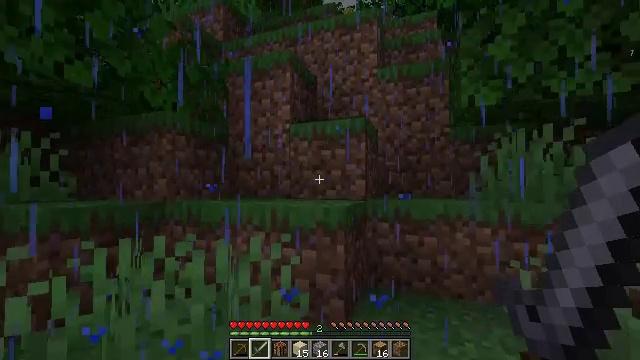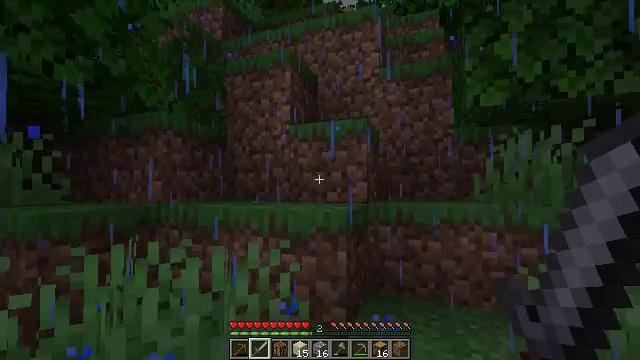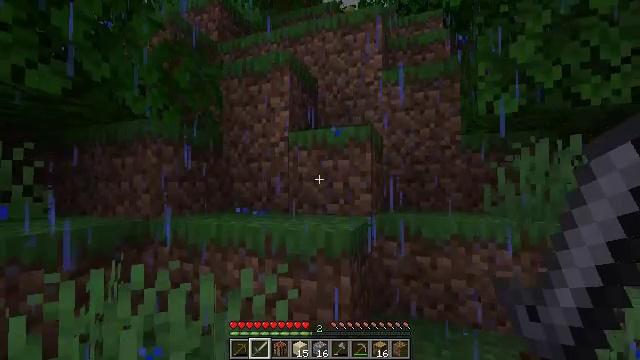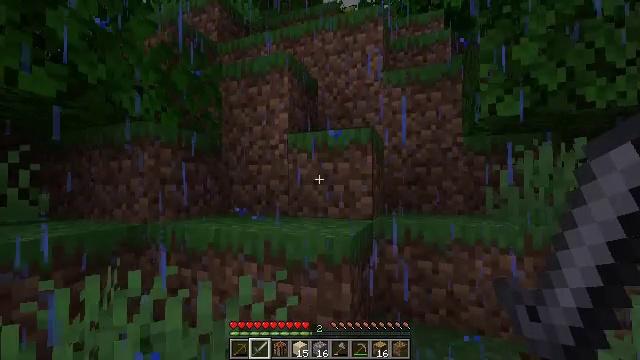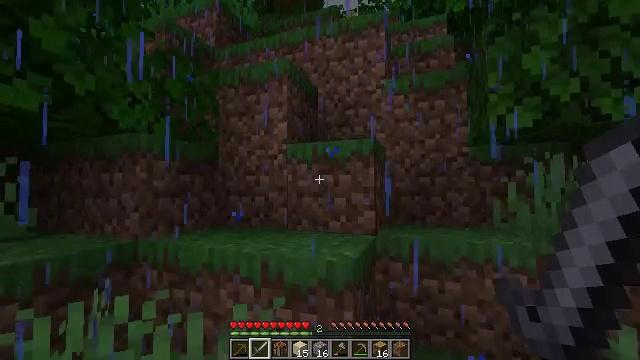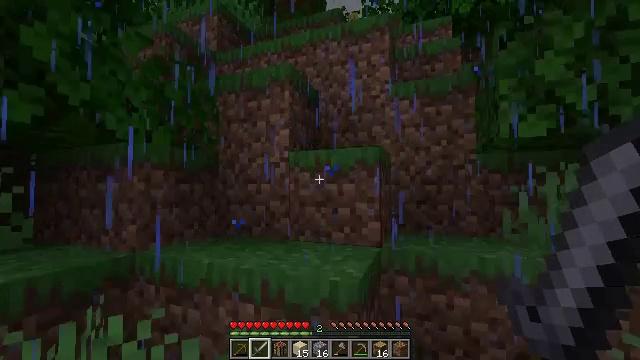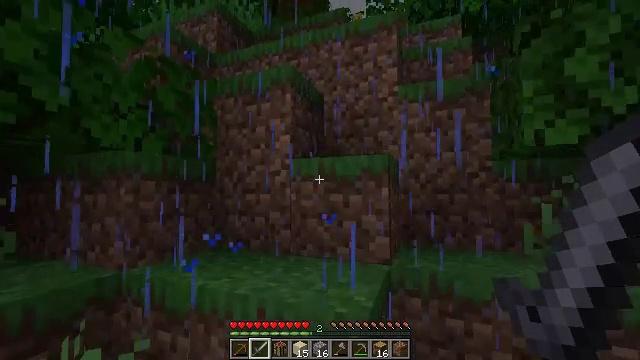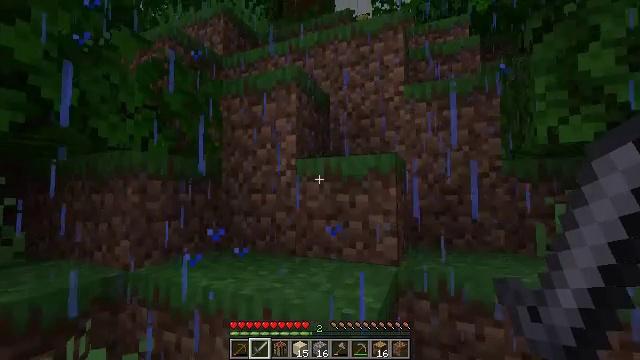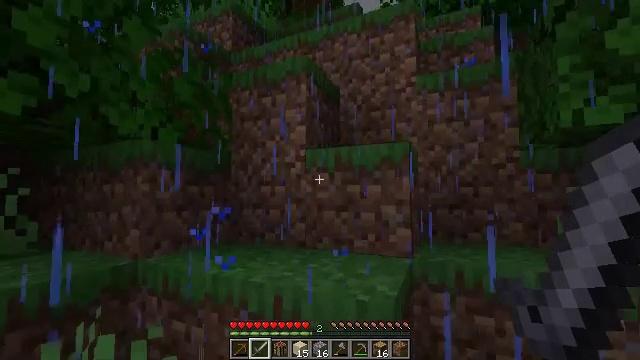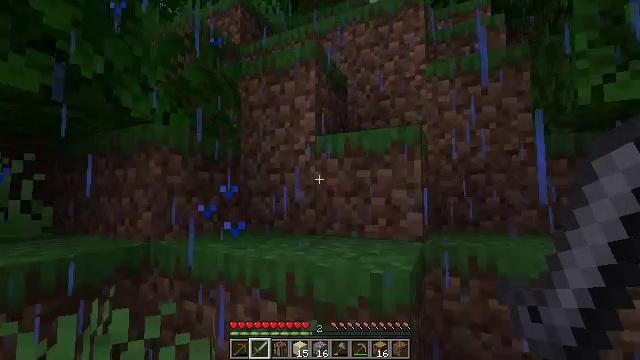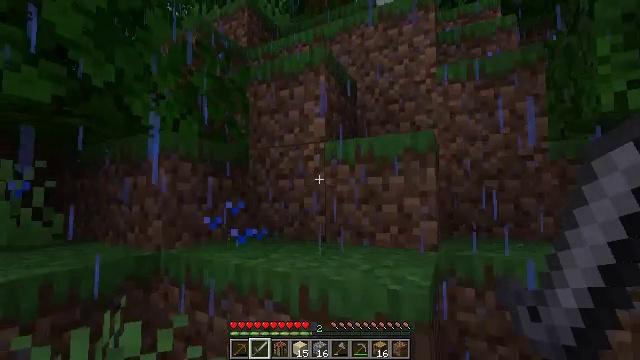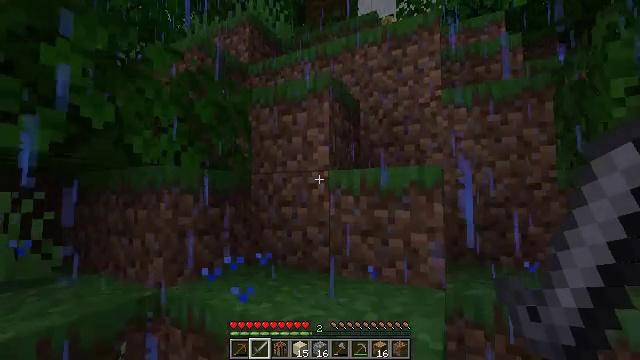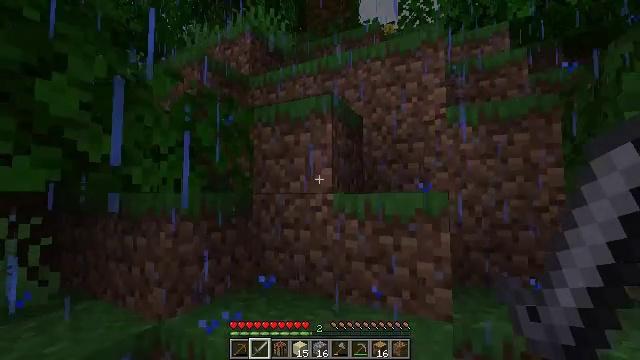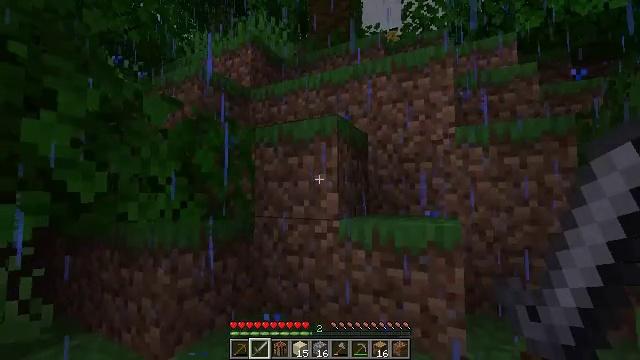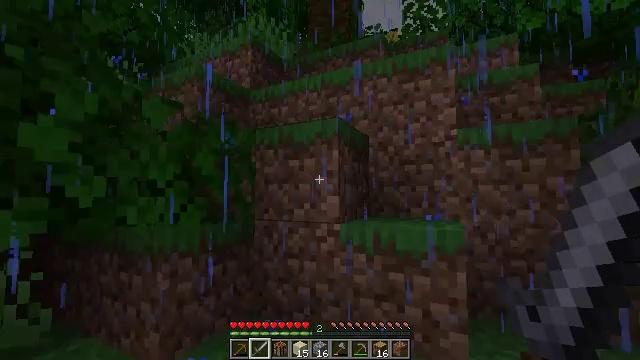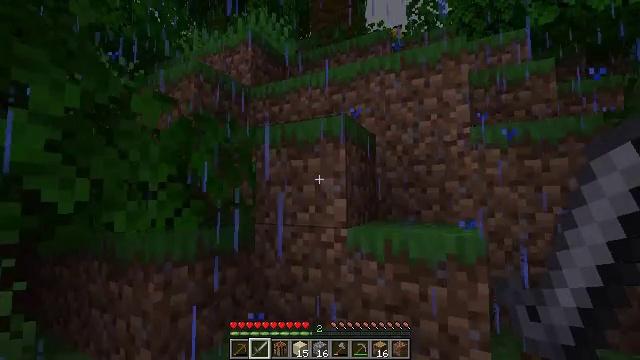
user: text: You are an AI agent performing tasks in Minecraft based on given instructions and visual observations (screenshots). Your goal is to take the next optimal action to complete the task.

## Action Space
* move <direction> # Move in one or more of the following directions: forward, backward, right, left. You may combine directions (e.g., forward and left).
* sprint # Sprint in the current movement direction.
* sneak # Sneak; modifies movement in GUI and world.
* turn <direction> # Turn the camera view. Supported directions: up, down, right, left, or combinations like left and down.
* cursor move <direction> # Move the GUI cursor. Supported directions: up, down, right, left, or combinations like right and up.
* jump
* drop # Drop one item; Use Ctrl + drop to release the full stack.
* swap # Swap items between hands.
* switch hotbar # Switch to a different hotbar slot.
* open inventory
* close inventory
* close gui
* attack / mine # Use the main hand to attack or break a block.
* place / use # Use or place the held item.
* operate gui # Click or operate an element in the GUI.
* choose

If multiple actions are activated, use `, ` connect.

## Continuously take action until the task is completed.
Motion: motion action
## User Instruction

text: Mine oak leaves.
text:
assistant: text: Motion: move forward, jump
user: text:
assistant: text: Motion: move forward, jump
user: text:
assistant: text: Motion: move forward, jump
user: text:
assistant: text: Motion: move forward, jump
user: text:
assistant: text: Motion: move forward, jump
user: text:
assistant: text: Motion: move forward, jump
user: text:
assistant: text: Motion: move forward, turn left, jump
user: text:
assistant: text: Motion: move forward, turn left, jump
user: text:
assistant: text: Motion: move forward, turn left, jump
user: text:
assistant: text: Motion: move forward, jump
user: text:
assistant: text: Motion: move forward, jump
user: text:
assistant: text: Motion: move forward, jump
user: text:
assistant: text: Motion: move forward, jump
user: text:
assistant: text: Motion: move forward, jump
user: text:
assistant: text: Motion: move forward, jump
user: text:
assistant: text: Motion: move forward, jump
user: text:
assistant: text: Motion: move forward, turn right, jump
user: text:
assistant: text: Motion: move forward, turn right, jump
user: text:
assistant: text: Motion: move forward, turn right, jump
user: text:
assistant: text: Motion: move forward, turn right, jump
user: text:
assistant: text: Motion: move forward, turn right, jump
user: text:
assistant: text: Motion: move forward, turn right, jump
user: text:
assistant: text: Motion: move forward, turn right, jump
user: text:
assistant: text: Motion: move forward, jump
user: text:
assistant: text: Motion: move forward, jump
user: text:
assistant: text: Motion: move forward, jump
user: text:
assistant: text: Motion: move forward, jump
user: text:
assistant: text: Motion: move forward, jump
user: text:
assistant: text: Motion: move forward, jump
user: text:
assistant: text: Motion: move forward, jump